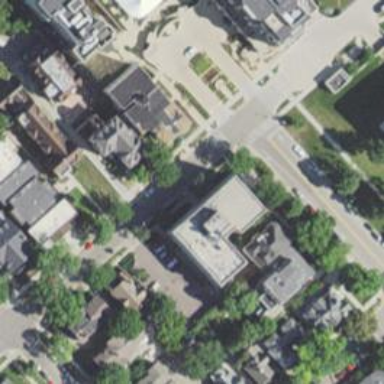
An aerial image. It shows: Residential road with separate asphalt sidewalk.